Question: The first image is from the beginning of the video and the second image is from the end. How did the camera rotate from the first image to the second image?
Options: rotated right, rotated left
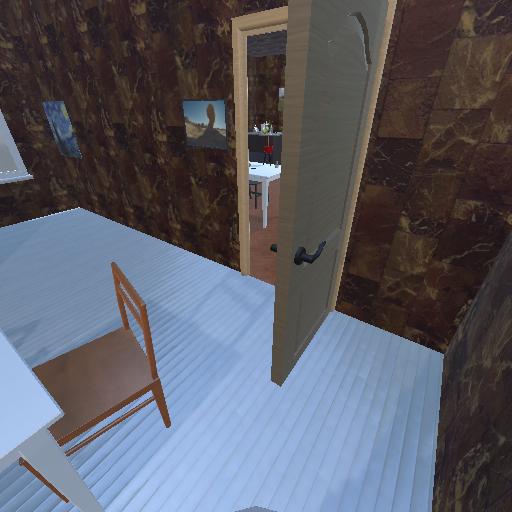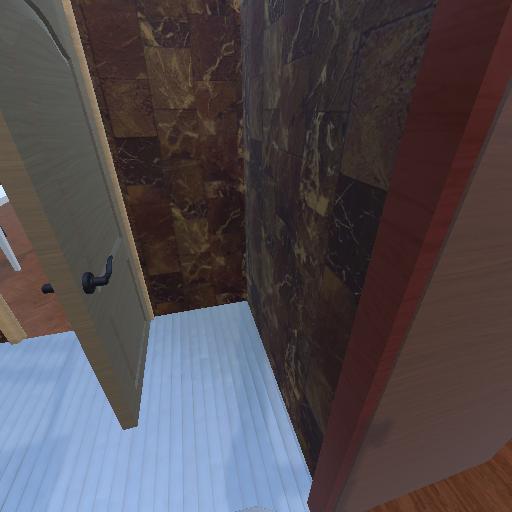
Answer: rotated right